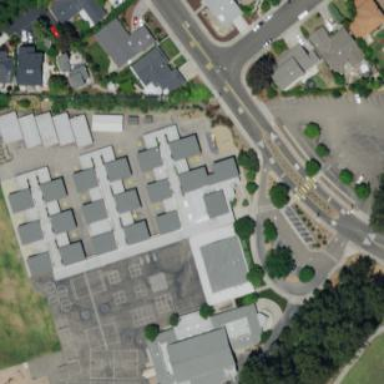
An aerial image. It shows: School building.